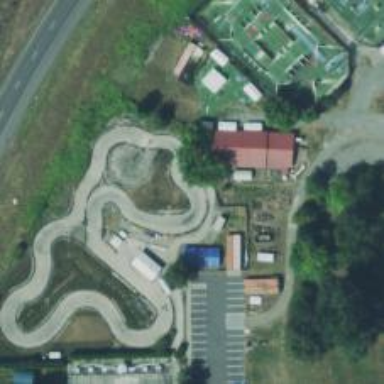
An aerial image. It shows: Karting raceway for sports enthusiasts.